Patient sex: M
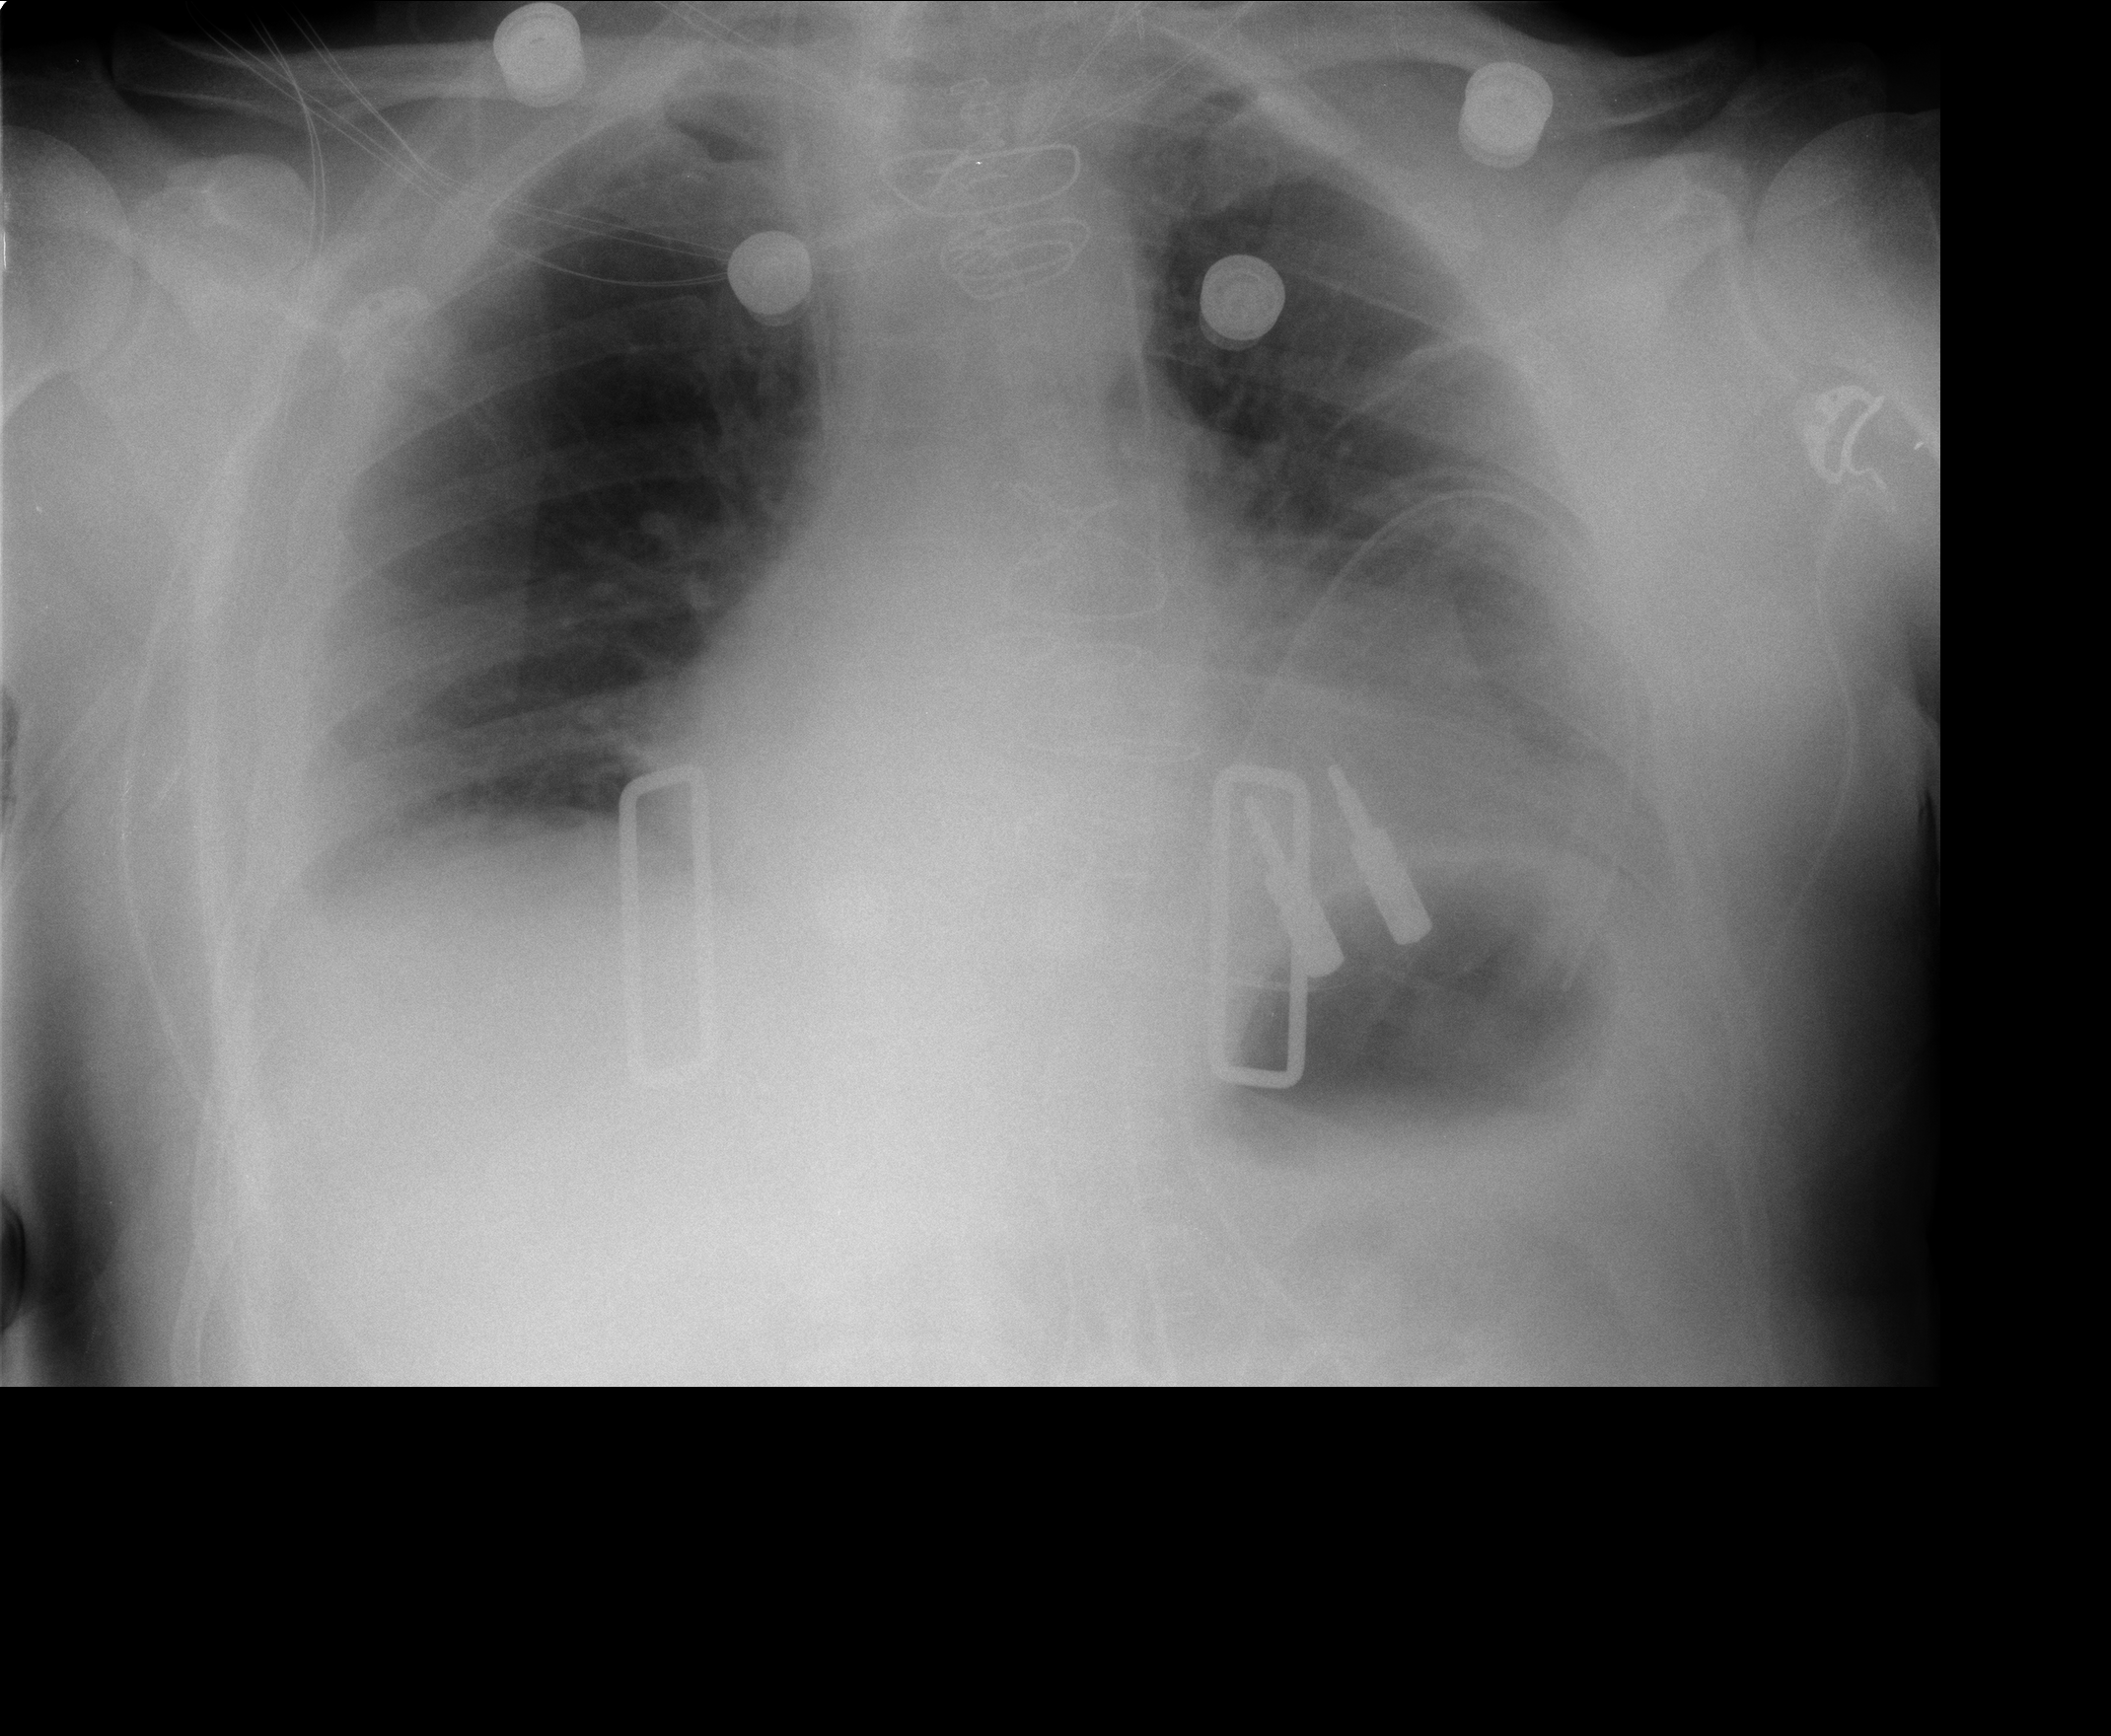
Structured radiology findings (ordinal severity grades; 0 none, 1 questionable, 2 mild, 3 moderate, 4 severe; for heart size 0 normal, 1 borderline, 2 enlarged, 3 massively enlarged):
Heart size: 2
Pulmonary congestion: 0
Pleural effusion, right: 1
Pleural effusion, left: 1
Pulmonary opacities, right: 1
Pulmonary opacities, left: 2
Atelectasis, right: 1
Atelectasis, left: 2